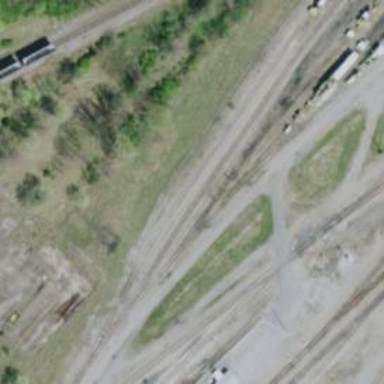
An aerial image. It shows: Railway siding for service.